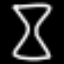
Label: hourglass